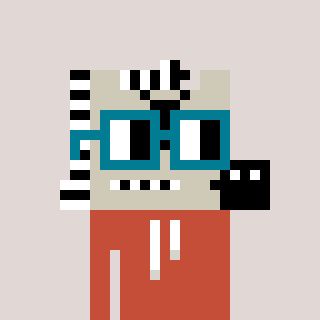
a pixel art character with square dark green glasses, a zebra-shaped head and a rust-colored body on a warm background